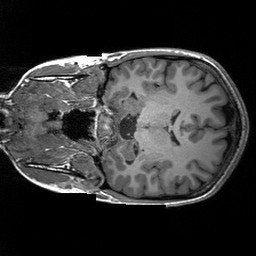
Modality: T1w
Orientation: coronal
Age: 23
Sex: female
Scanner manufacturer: siemens
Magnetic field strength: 3 T
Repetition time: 2.3 s
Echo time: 0.00233 s